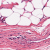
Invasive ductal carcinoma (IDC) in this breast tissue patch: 0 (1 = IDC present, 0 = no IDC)